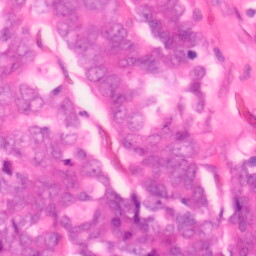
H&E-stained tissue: Colon